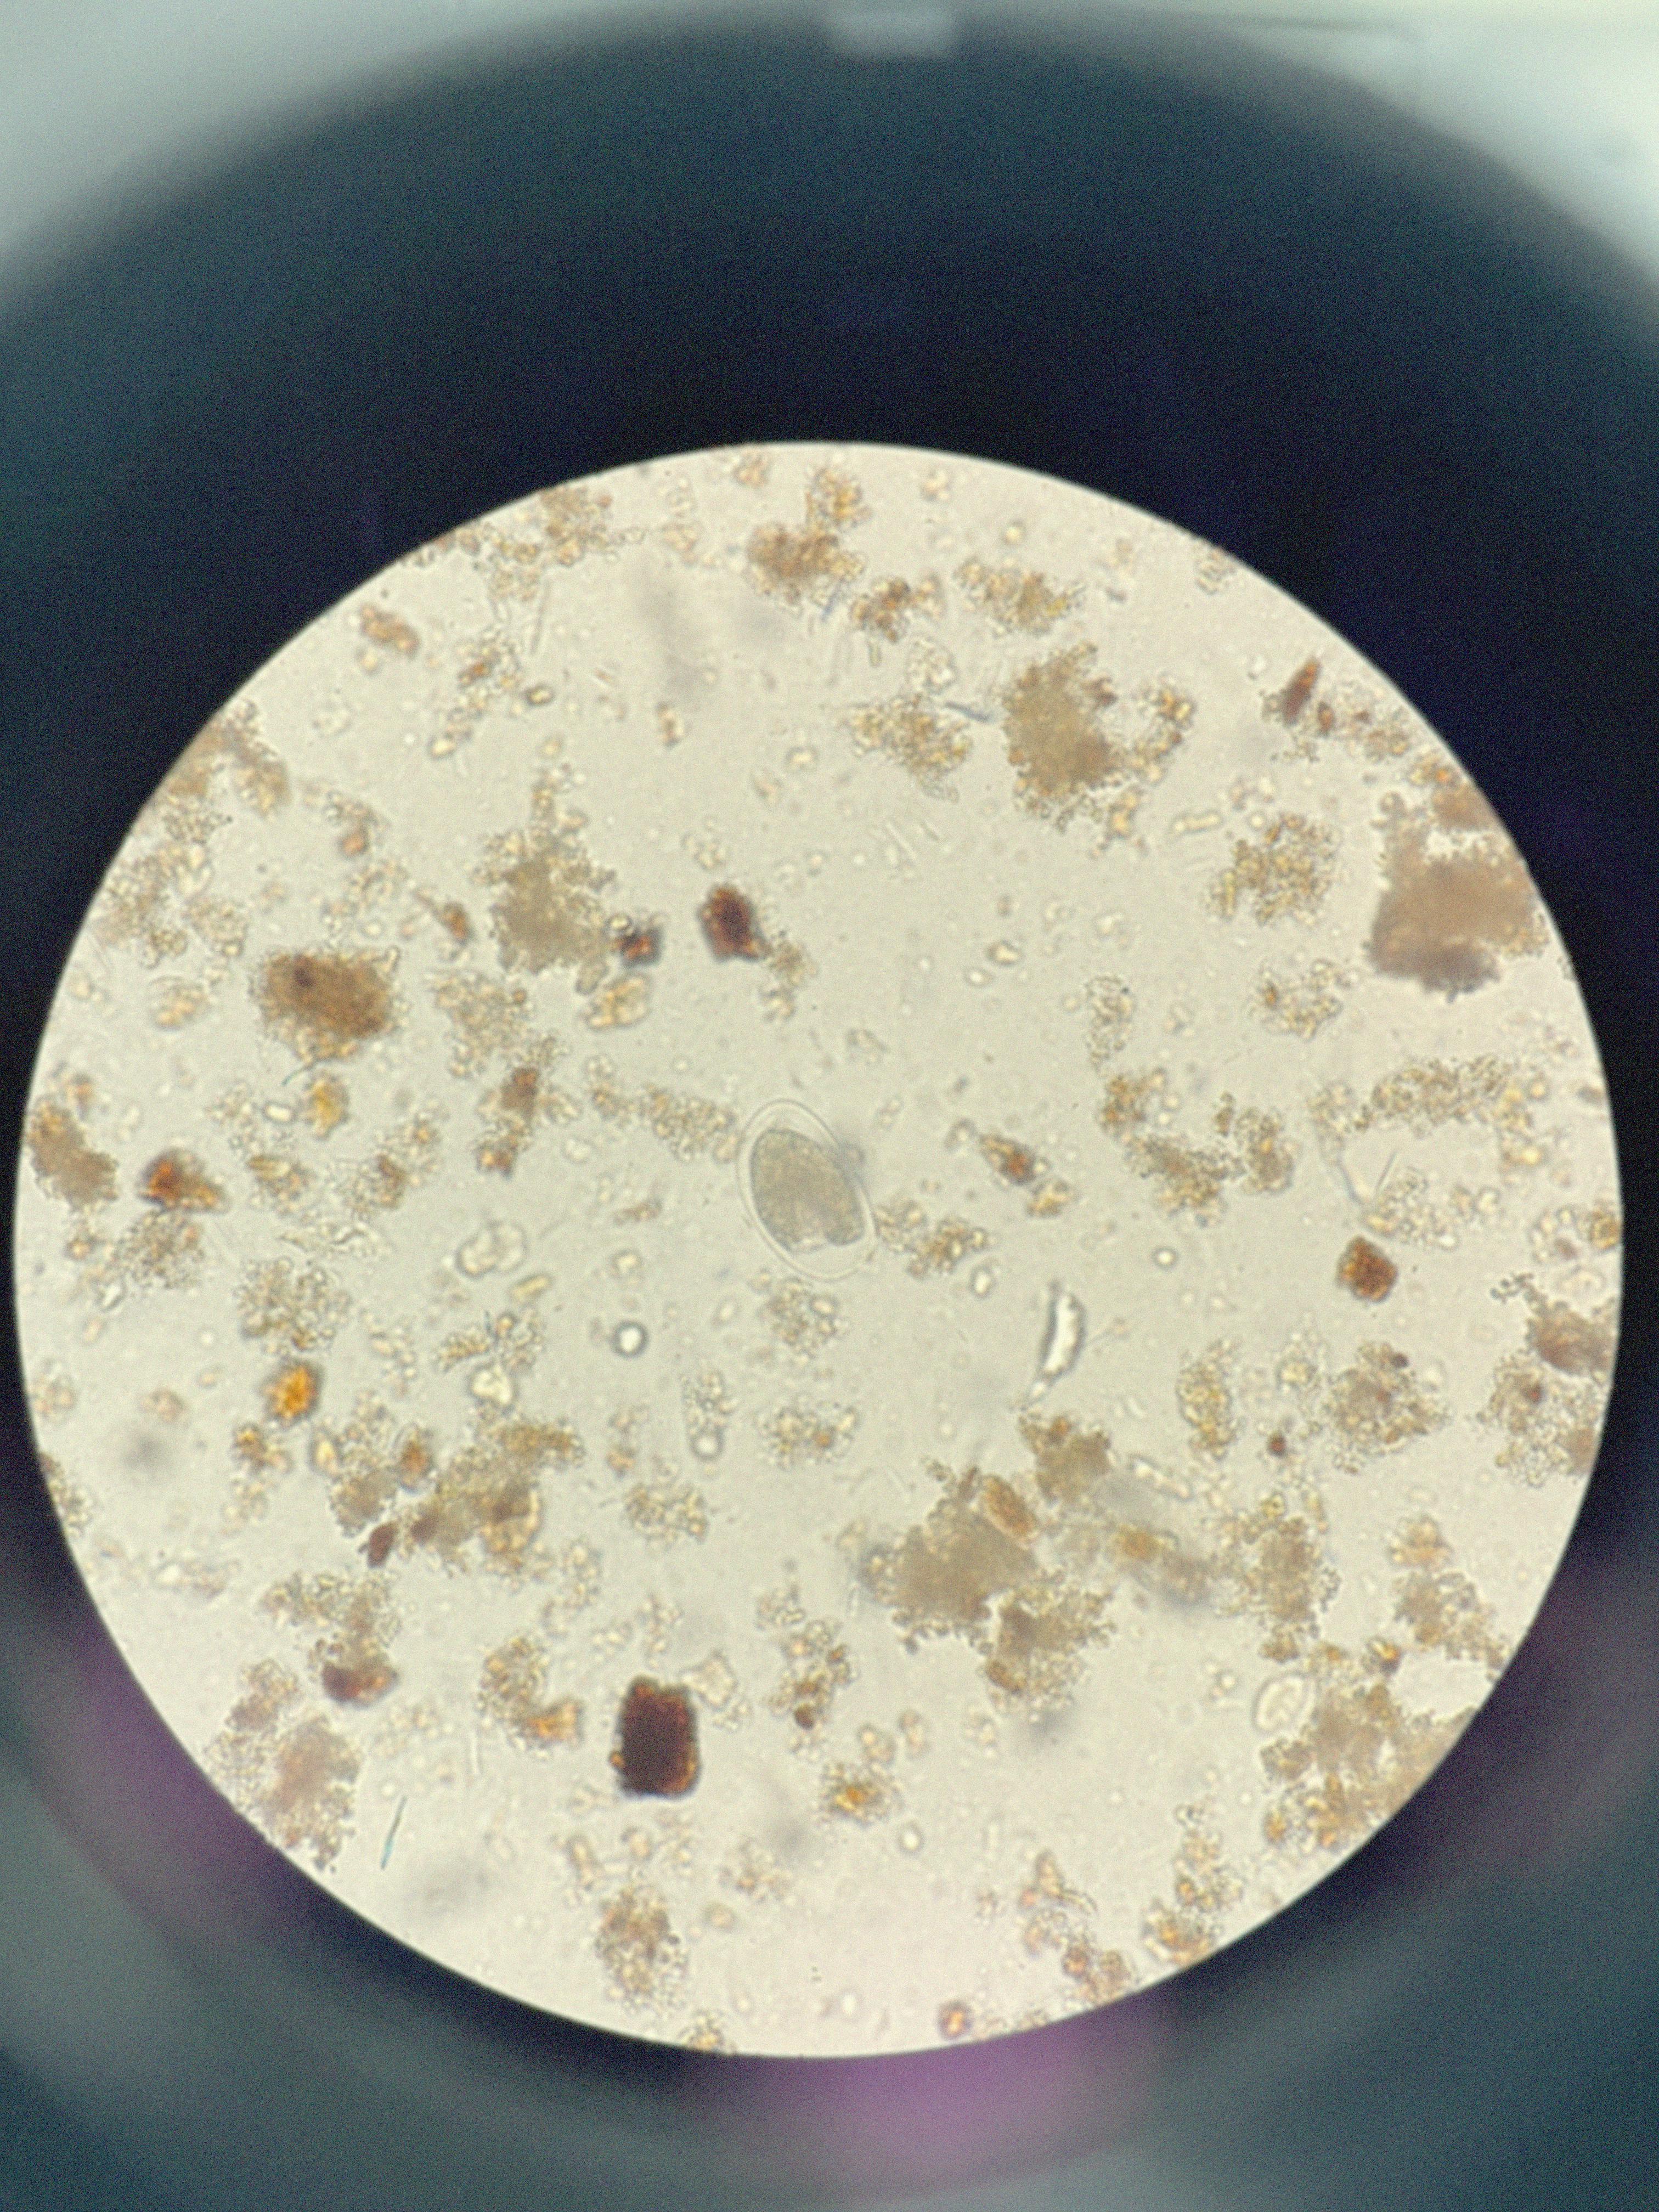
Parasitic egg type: Hookworm egg